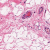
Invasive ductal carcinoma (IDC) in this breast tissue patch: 0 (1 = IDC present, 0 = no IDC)